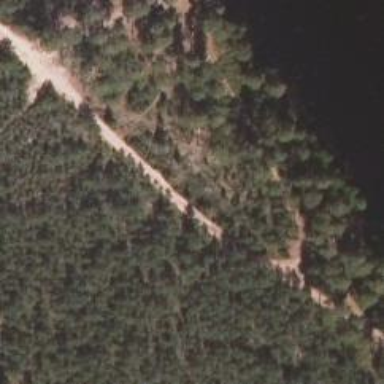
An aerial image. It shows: Unclassified road.